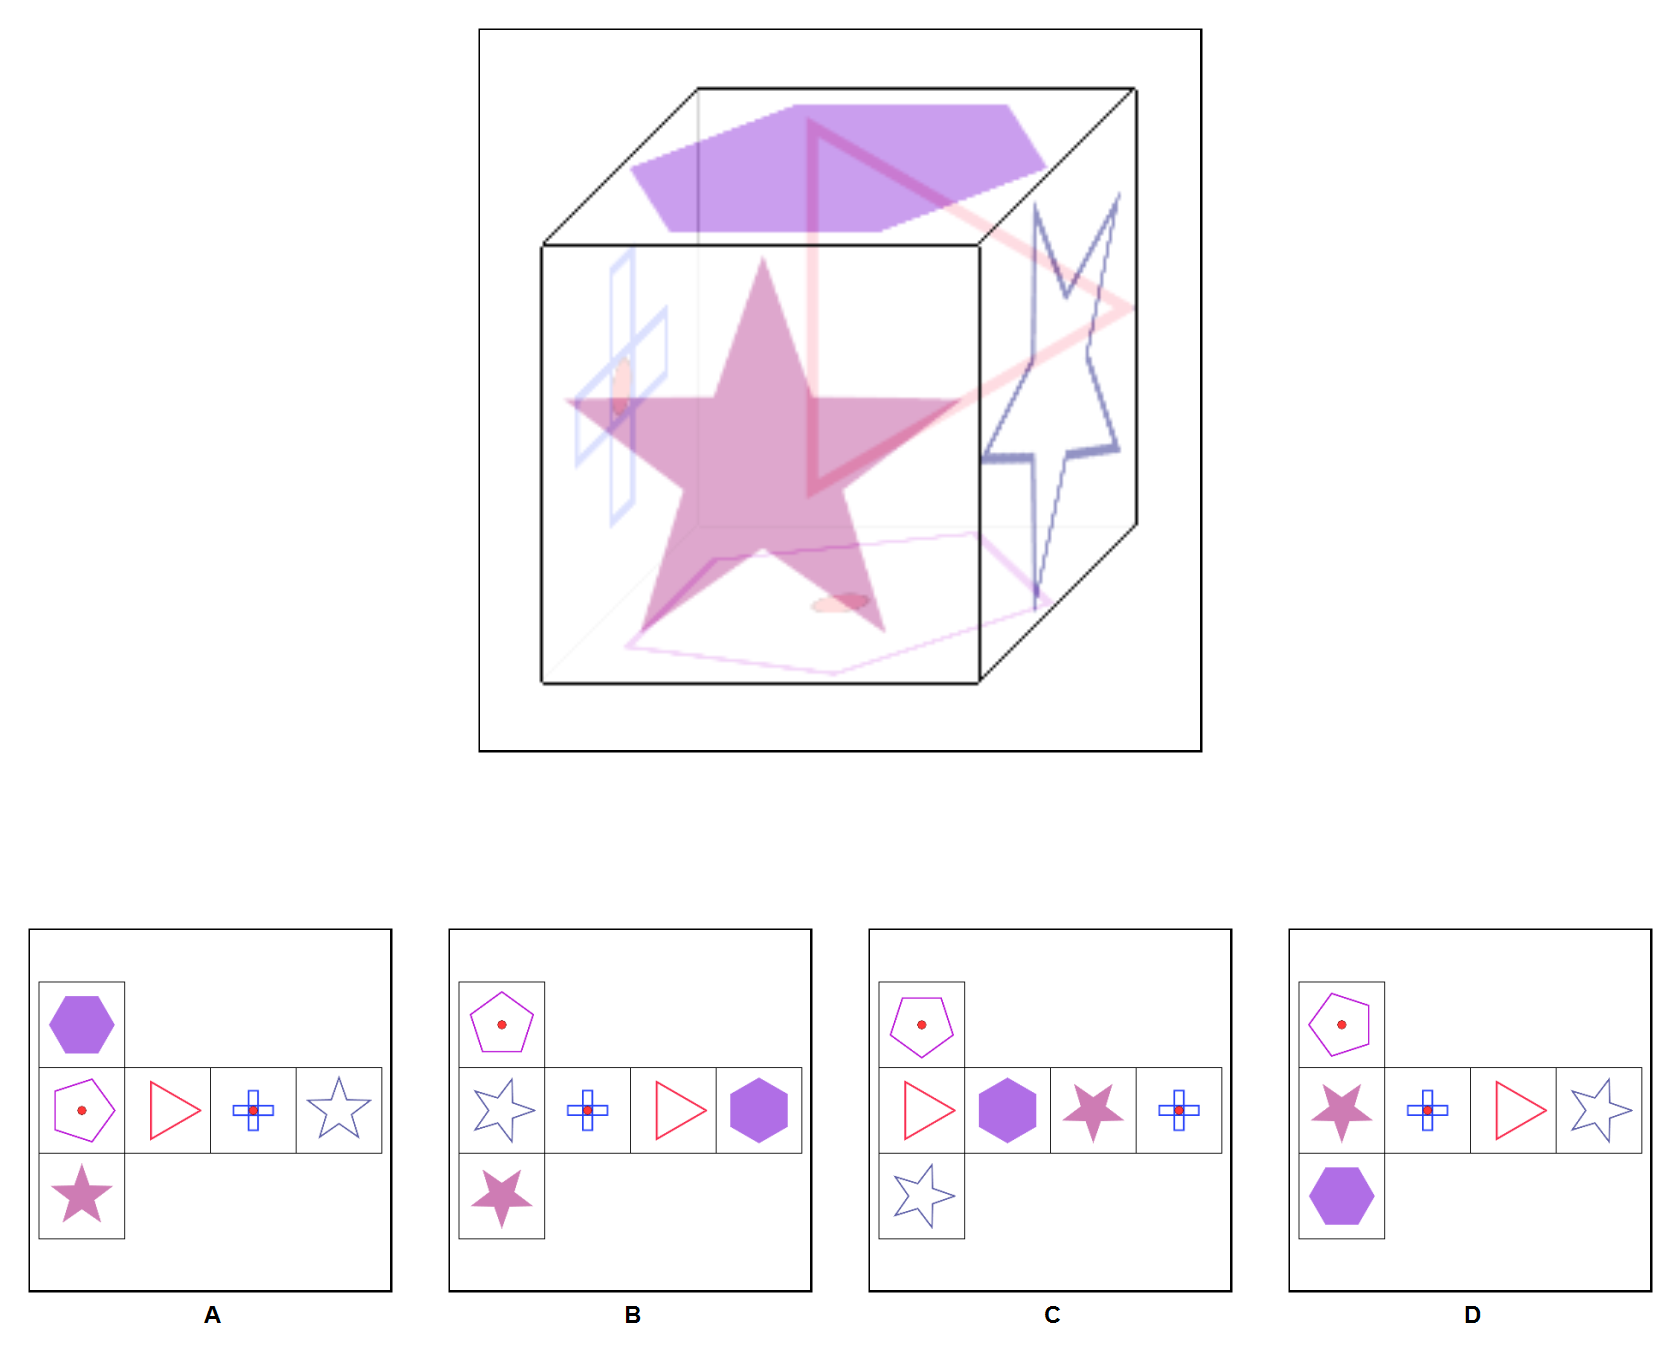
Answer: D